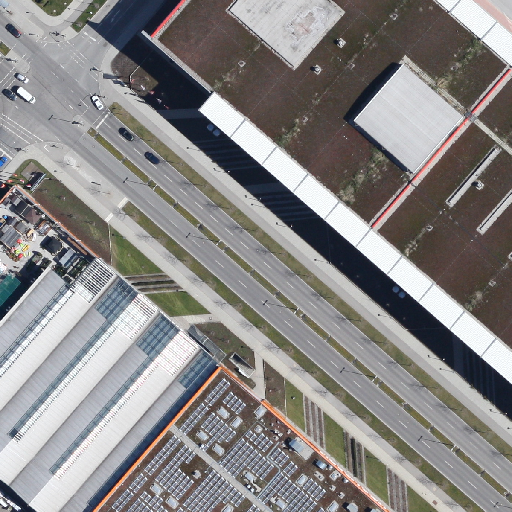
Referring expression: impervious surface